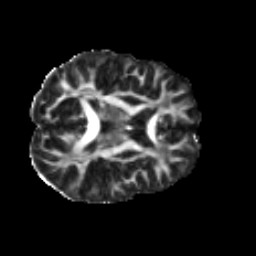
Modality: FA
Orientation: axial
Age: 33
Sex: female
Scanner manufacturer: ge
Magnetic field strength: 3 T
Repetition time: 7.8 s
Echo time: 0.0606 s